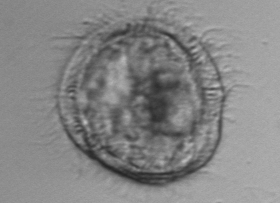
Label: Ciliophora